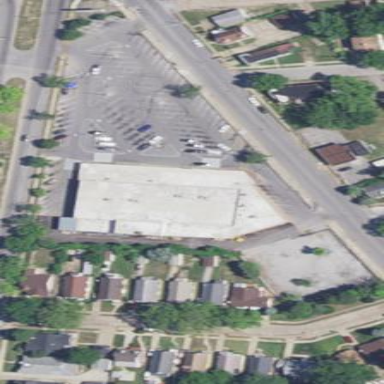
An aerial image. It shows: Retail area.